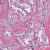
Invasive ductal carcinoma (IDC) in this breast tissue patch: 1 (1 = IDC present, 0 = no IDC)